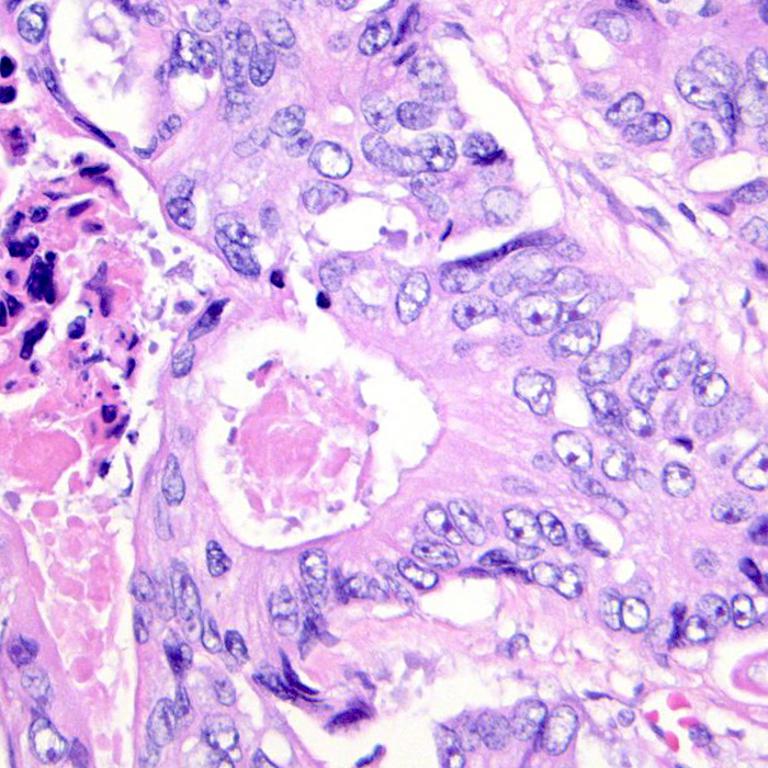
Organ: colon
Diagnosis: adenocarcinomas